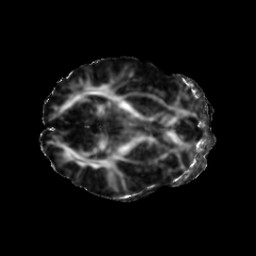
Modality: FA
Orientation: axial
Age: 15
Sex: female
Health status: ill
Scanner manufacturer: ge
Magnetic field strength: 3 T
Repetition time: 7.5 s
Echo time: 0.079 s